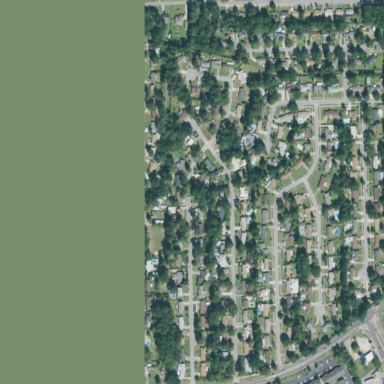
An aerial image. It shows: Residential area consisting of single-family homes.